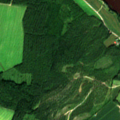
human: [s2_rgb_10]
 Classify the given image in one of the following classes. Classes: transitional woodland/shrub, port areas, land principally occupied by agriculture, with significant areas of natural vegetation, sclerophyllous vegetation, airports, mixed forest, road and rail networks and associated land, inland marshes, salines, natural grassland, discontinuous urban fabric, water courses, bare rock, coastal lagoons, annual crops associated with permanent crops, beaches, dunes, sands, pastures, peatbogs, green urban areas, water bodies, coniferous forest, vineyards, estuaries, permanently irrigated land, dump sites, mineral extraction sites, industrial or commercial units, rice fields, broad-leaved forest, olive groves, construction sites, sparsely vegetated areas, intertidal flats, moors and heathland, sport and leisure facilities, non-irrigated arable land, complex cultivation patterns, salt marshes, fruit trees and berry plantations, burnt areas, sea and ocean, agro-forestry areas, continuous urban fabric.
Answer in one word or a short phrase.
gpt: non-irrigated arable land, land principally occupied by agriculture, with significant areas of natural vegetation, coniferous forest, mixed forest, transitional woodland/shrub, water courses